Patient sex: F
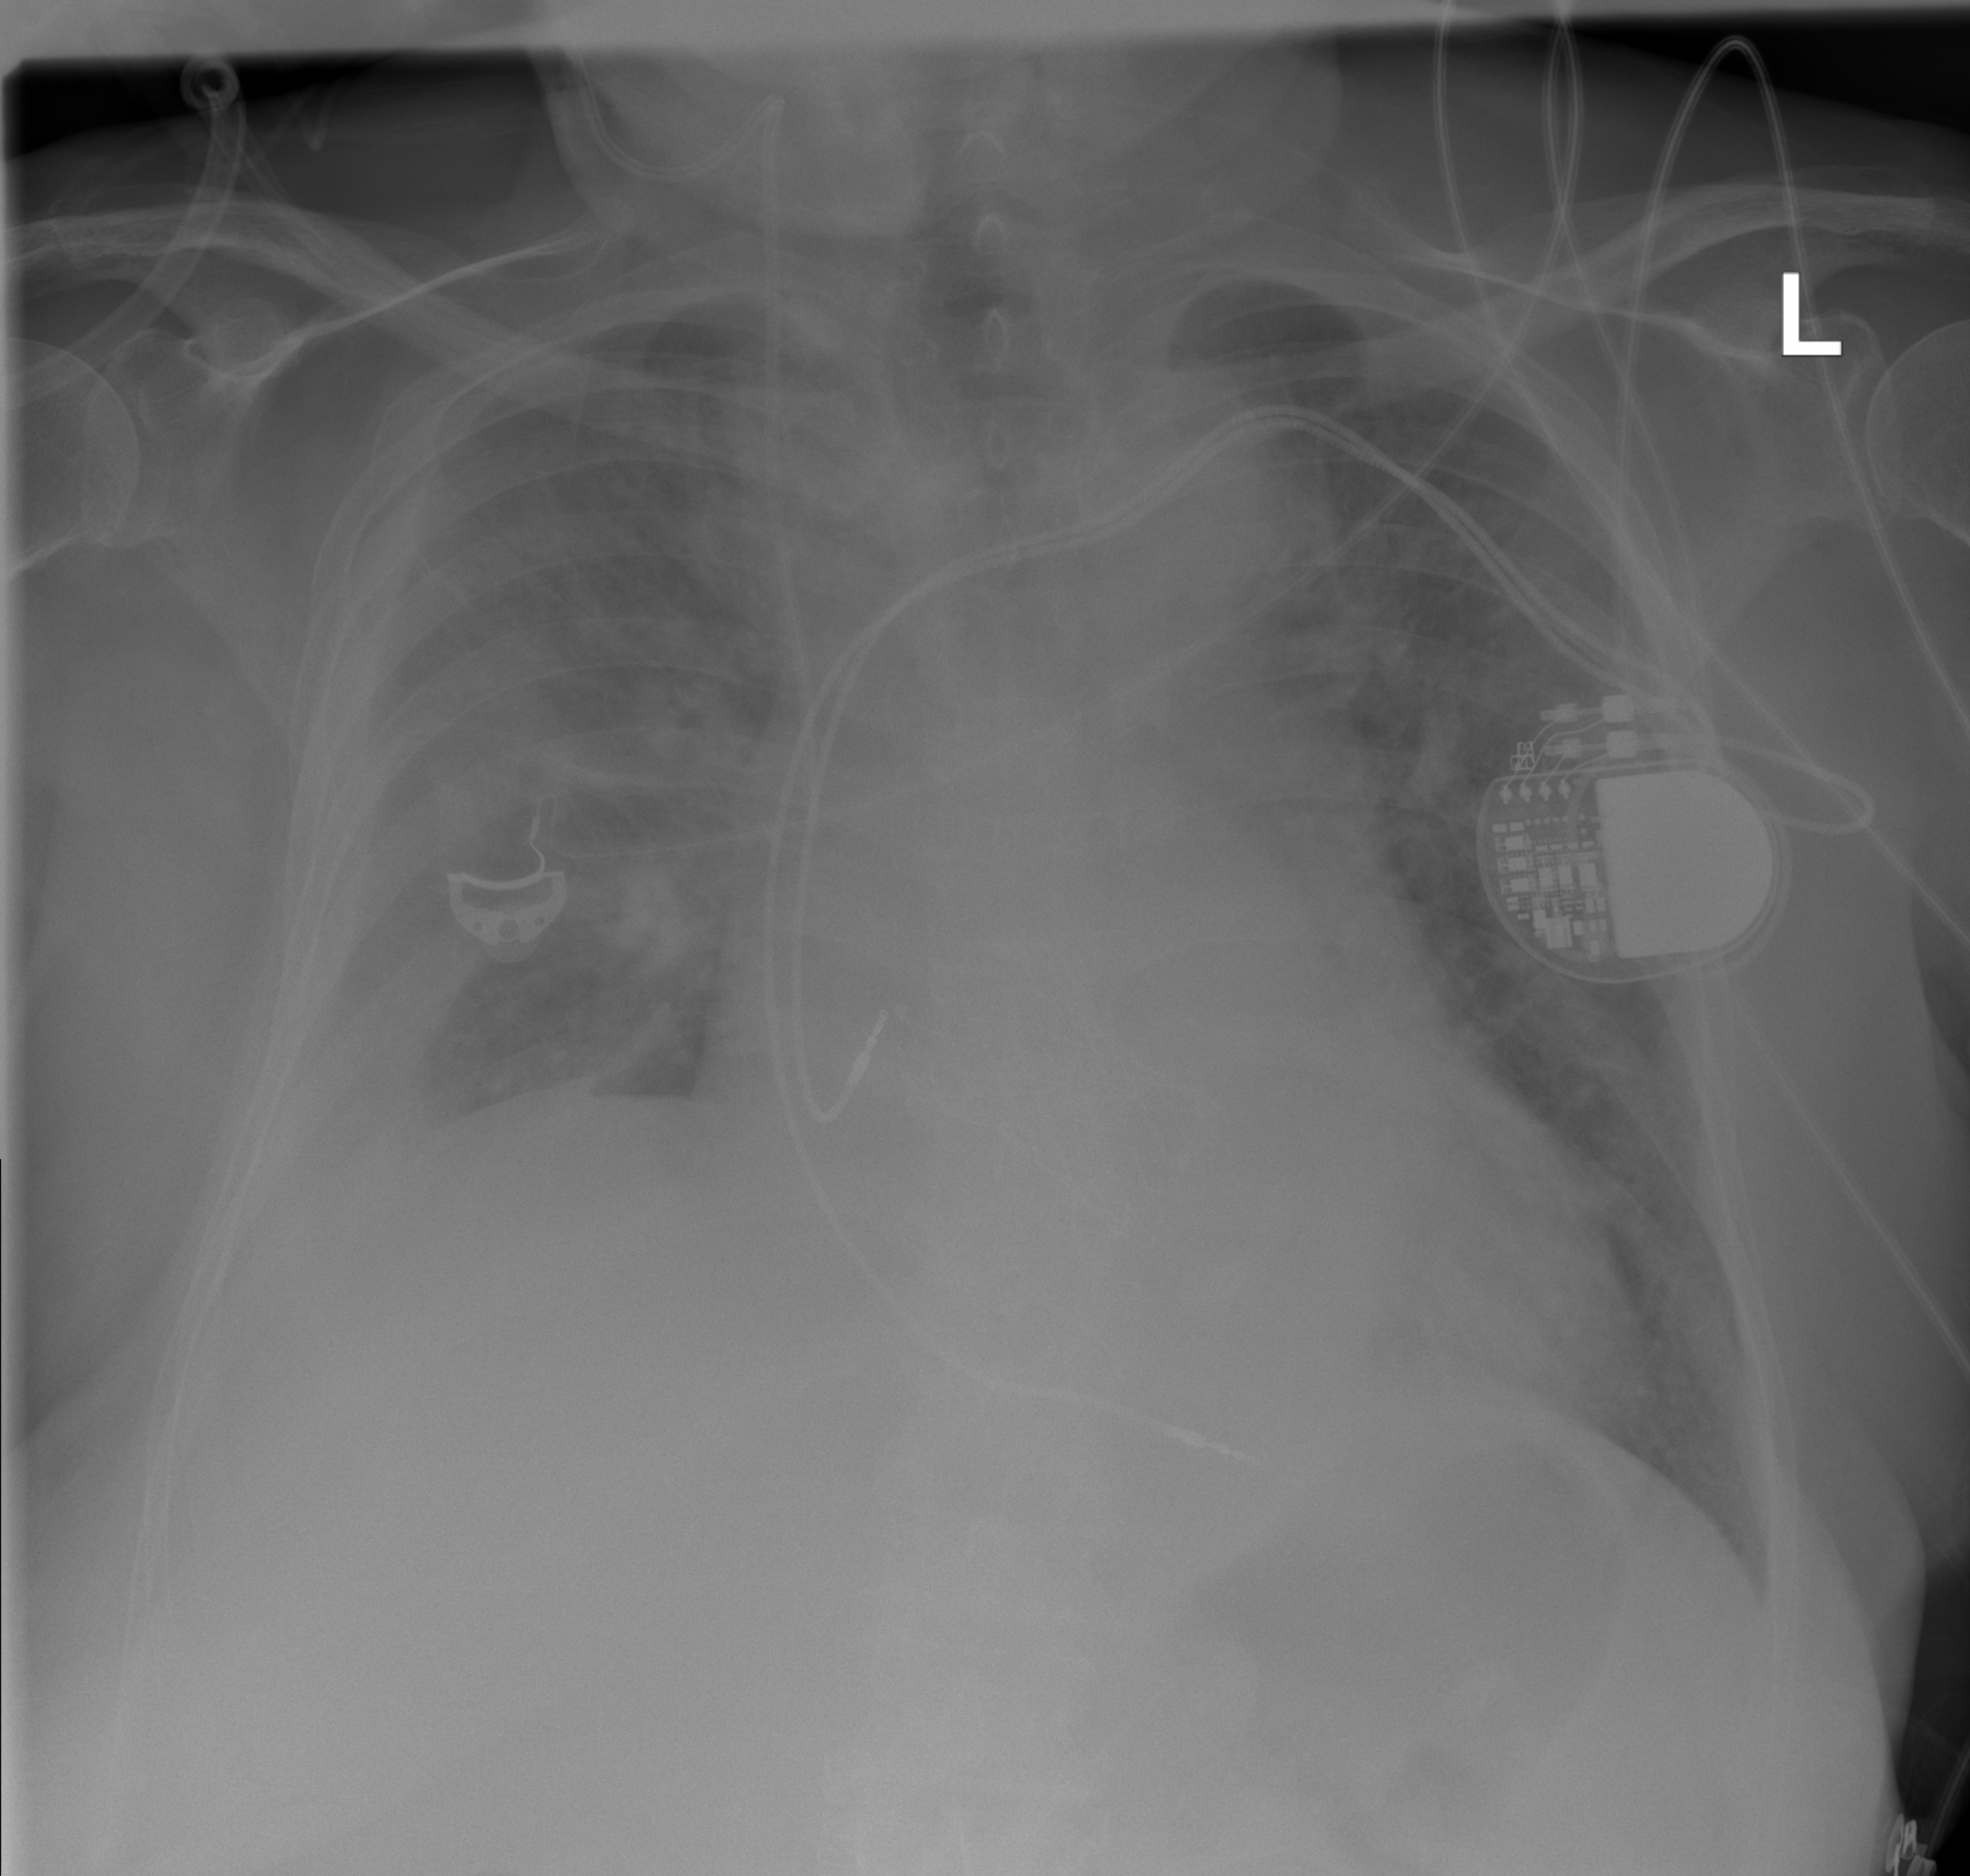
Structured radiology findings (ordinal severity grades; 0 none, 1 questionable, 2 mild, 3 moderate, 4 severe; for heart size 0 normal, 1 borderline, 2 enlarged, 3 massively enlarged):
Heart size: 1
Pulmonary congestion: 2
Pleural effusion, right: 2
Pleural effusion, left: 1
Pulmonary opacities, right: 2
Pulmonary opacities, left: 2
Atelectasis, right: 2
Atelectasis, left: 1